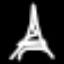
Label: The Eiffel Tower